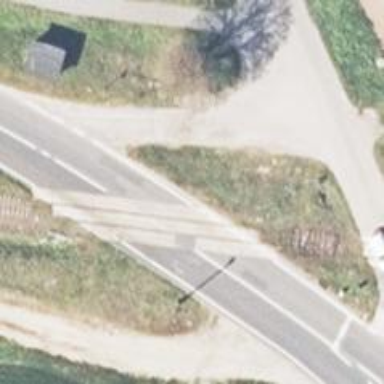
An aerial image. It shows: Abandoned railway.